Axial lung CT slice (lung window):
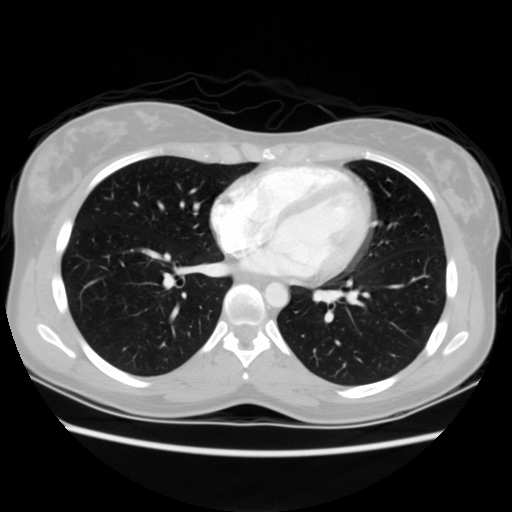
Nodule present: no